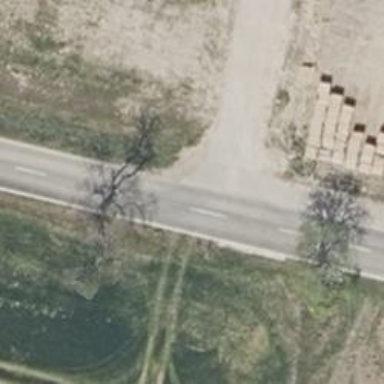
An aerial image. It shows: Secondary road with concrete plates surface.